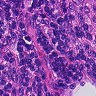
Metastatic tissue present: no